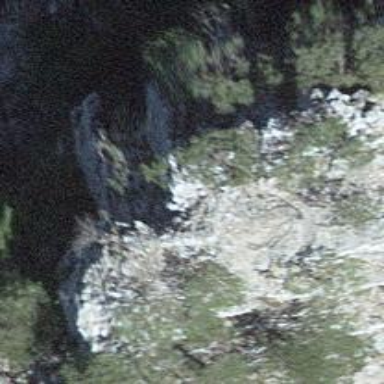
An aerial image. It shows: Arete in nature.